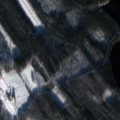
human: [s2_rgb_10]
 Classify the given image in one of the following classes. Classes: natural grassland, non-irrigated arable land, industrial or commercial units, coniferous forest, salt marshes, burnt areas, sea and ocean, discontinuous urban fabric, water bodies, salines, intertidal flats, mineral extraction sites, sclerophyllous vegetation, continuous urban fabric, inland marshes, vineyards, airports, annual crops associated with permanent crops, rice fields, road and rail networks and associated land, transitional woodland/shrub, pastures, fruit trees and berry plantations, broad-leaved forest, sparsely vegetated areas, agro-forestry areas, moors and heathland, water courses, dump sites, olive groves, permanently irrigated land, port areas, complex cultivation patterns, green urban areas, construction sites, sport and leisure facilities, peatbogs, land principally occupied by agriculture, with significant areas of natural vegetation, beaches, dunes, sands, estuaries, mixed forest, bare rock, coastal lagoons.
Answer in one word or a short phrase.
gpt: land principally occupied by agriculture, with significant areas of natural vegetation, coniferous forest, mixed forest, water bodies